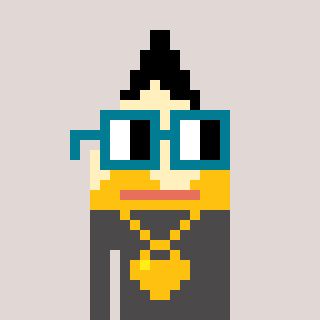
a pixel art character with square dark green glasses, a pencil-shaped head and a grayscale-colored body on a warm background